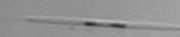
Label: Pseudo-nitzschia